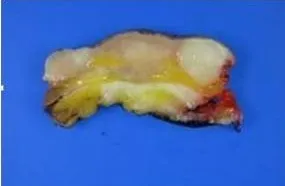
Gross specimen. Cross section of the mass.
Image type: pathology (fish)